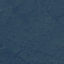
Land use / land cover: Forest